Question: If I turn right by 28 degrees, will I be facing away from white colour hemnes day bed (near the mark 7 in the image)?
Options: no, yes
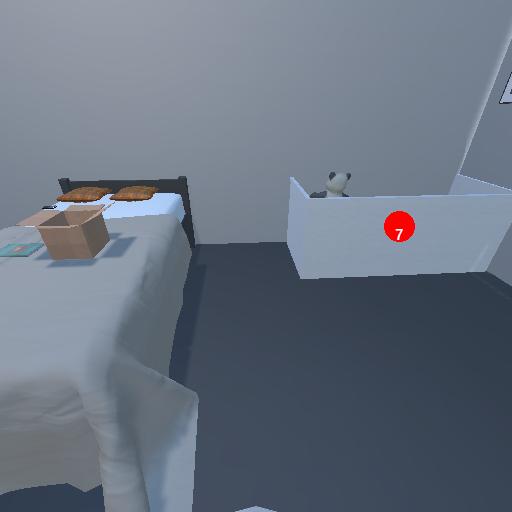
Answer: no